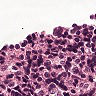
Metastatic tissue present: no